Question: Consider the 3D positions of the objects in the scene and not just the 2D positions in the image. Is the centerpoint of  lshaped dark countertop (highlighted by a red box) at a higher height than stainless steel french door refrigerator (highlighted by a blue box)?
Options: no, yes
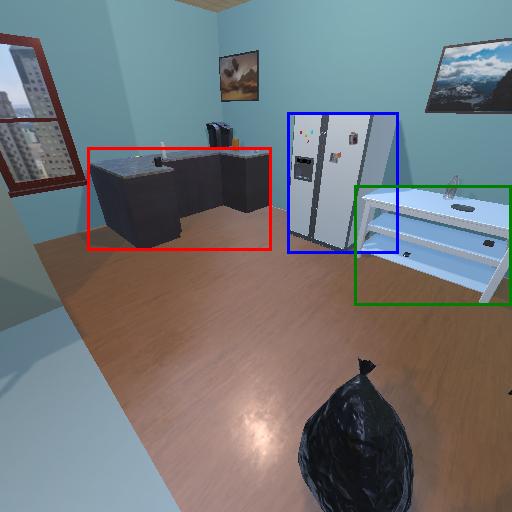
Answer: no